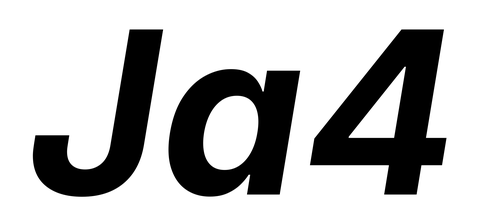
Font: Inter-Italic_Bold_Italic